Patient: sex M, age 61
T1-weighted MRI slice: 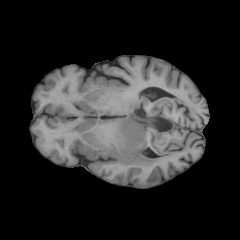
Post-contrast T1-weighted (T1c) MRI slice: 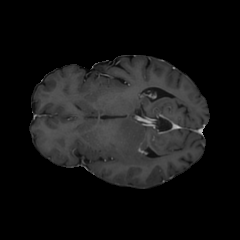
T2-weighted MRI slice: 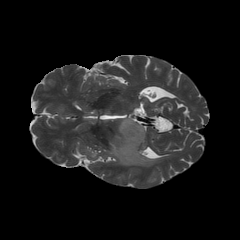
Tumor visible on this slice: yes
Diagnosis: Astrocytoma, IDH-wildtype
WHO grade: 3